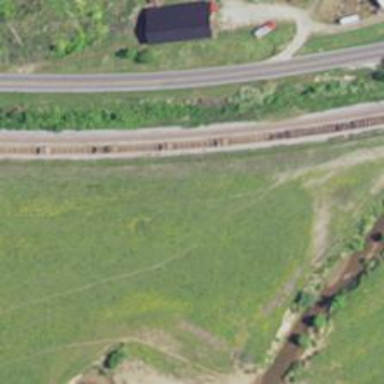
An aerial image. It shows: Railway track.